Interaction volume radius: 5 \u00c5
Interaction volume height: 10 \u00c5
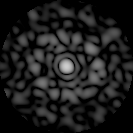
Disorder parameter: 0.8714